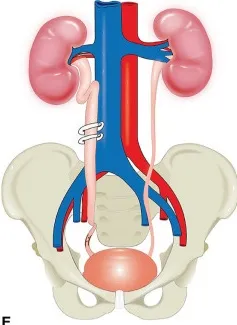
Schematic diagram of total intracorporeal laparoscopic kidney autotransplantation. (B) The right middle ureter was clamped using a hem-o-lock clip.
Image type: radiology (ct)